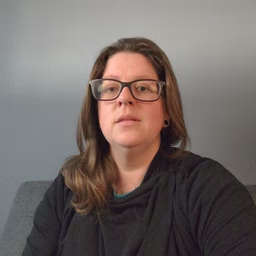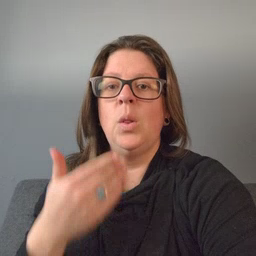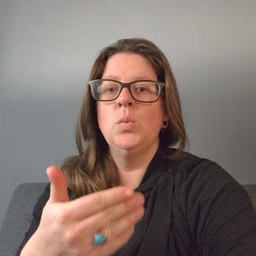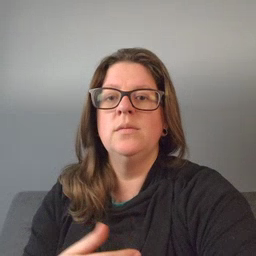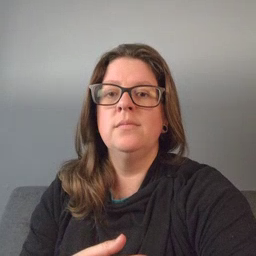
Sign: close